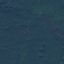
Land use / land cover: Forest